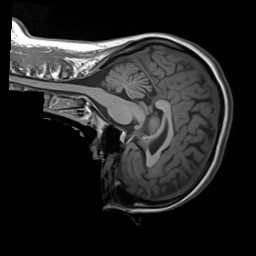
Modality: T1w
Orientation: sagittal
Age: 22
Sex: female
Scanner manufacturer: siemens
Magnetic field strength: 3 T
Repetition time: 1.55 s
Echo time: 0.00234 s